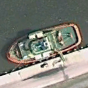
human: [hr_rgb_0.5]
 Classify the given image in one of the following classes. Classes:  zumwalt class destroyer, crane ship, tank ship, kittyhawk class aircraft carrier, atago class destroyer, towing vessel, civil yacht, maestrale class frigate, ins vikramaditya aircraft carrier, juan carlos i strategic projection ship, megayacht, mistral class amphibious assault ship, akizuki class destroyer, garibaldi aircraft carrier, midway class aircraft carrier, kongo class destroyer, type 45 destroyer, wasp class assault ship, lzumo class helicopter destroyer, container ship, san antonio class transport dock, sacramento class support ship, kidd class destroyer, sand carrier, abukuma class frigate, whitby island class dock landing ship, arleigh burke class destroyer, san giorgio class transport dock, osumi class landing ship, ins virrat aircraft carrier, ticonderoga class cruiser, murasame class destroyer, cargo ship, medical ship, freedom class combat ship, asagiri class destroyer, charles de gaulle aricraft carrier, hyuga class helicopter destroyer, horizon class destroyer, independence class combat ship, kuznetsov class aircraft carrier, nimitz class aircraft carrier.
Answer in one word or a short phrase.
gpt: Towing vessel